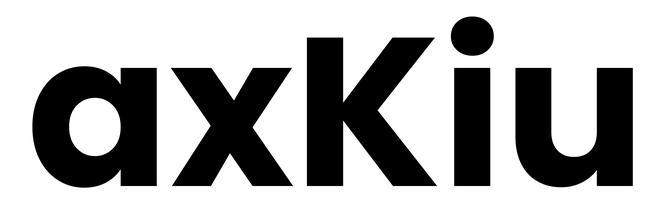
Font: Poppins-Bold